Question: When a user quantify's self the _form gives them two ways to categorize their results, either as a monthly or a one-time . I want each category to have it's own table like so:

How can I use scope to do this because right now I'm getting an undefined method error from this first code snippet at lines: @average_quantifieds = current_user.quantifieds.average & @instance_quantifieds = current_user.quantifieds.instance
'''
class QuantifiedsController < ApplicationController
before_action :set_quantified, only: [:show, :edit, :update, :destroy]
before_action :authenticate_user!, except: [:index, :show]
def index
@quantifieds = Quantified.all.order("date")
@average_quantifieds = current_user.quantifieds.average
@instance_quantifieds = current_user.quantifieds.instance
end
def show
end
def new
@quantified = current_user.quantifieds.build
end
def edit
end
def create
@quantified = current_user.quantifieds.build(quantified_params)
if @quantified.save
redirect_to quantifieds_url, notice: 'Goal was successfully created'
else
render action: 'new'
end
end
def update
if @quantified.update(quantified_params)
redirect_to quantifieds_url, notice: 'Goal was successfully updated'
else
render action: 'edit'
end
end
def destroy
@quantified.destroy
redirect_to quantifieds_url
end
private
def set_quantified
@quantified = Quantified.find(params[:id])
end
def correct_user
@quantified = current_user.quantifieds.find_by(id: params[:id])
redirect_to quantifieds_path, notice: "Not authorized to edit this goal" if @quantified.nil?
end
def quantified_params
params.require(:quantified).permit(:categories, :name, :metric, :result, :date)
end
end
'''
'''
class Quantified < ActiveRecord::Base
belongs_to :user
CATEGORIES = ['Monthly Average', 'One-Time Instance']
end
'''
'''
<table>
<% @average_quantifieds.each do |average| %>
....
<% end %>
</table>
<table>
<% @instance_quantifieds.each do |instance| %>
....
<% end %>
</table>
'''
'''
class User < ActiveRecord::Base
# Include default devise modules. Others available are:
# :confirmable, :lockable, :timeoutable and :omniauthable
devise :database_authenticatable, :registerable,
:recoverable, :rememberable, :trackable, :validatable
has_many :goals
has_many :values
has_many :quantifieds
end
'''
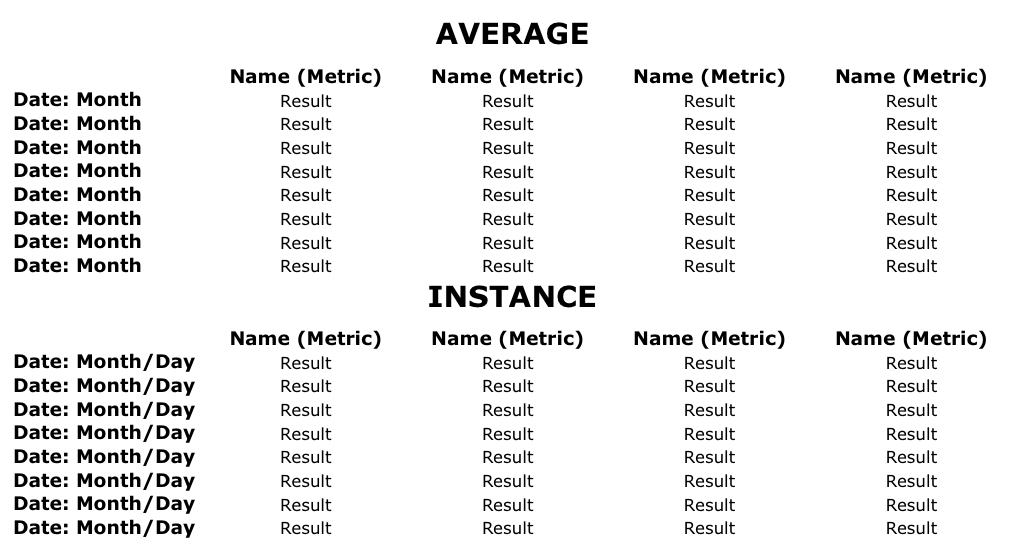
Answer: In rb file:
'''
class Quantified < ActiveRecord::Base
belongs_to :user
scope :averaged, -> { where(categories: 'Monthly Average') }
scope :instance, -> { where(categories: 'One-Time Instance') }
CATEGORIES = ['Monthly Average', 'One-Time Instance']
end
'''
And I changed everything from "average" to "averaged" because I was getting an error message otherwise.